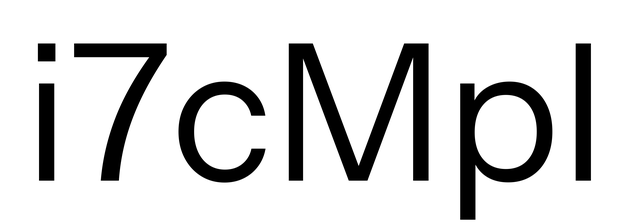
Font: InstrumentSans_Regular